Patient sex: M
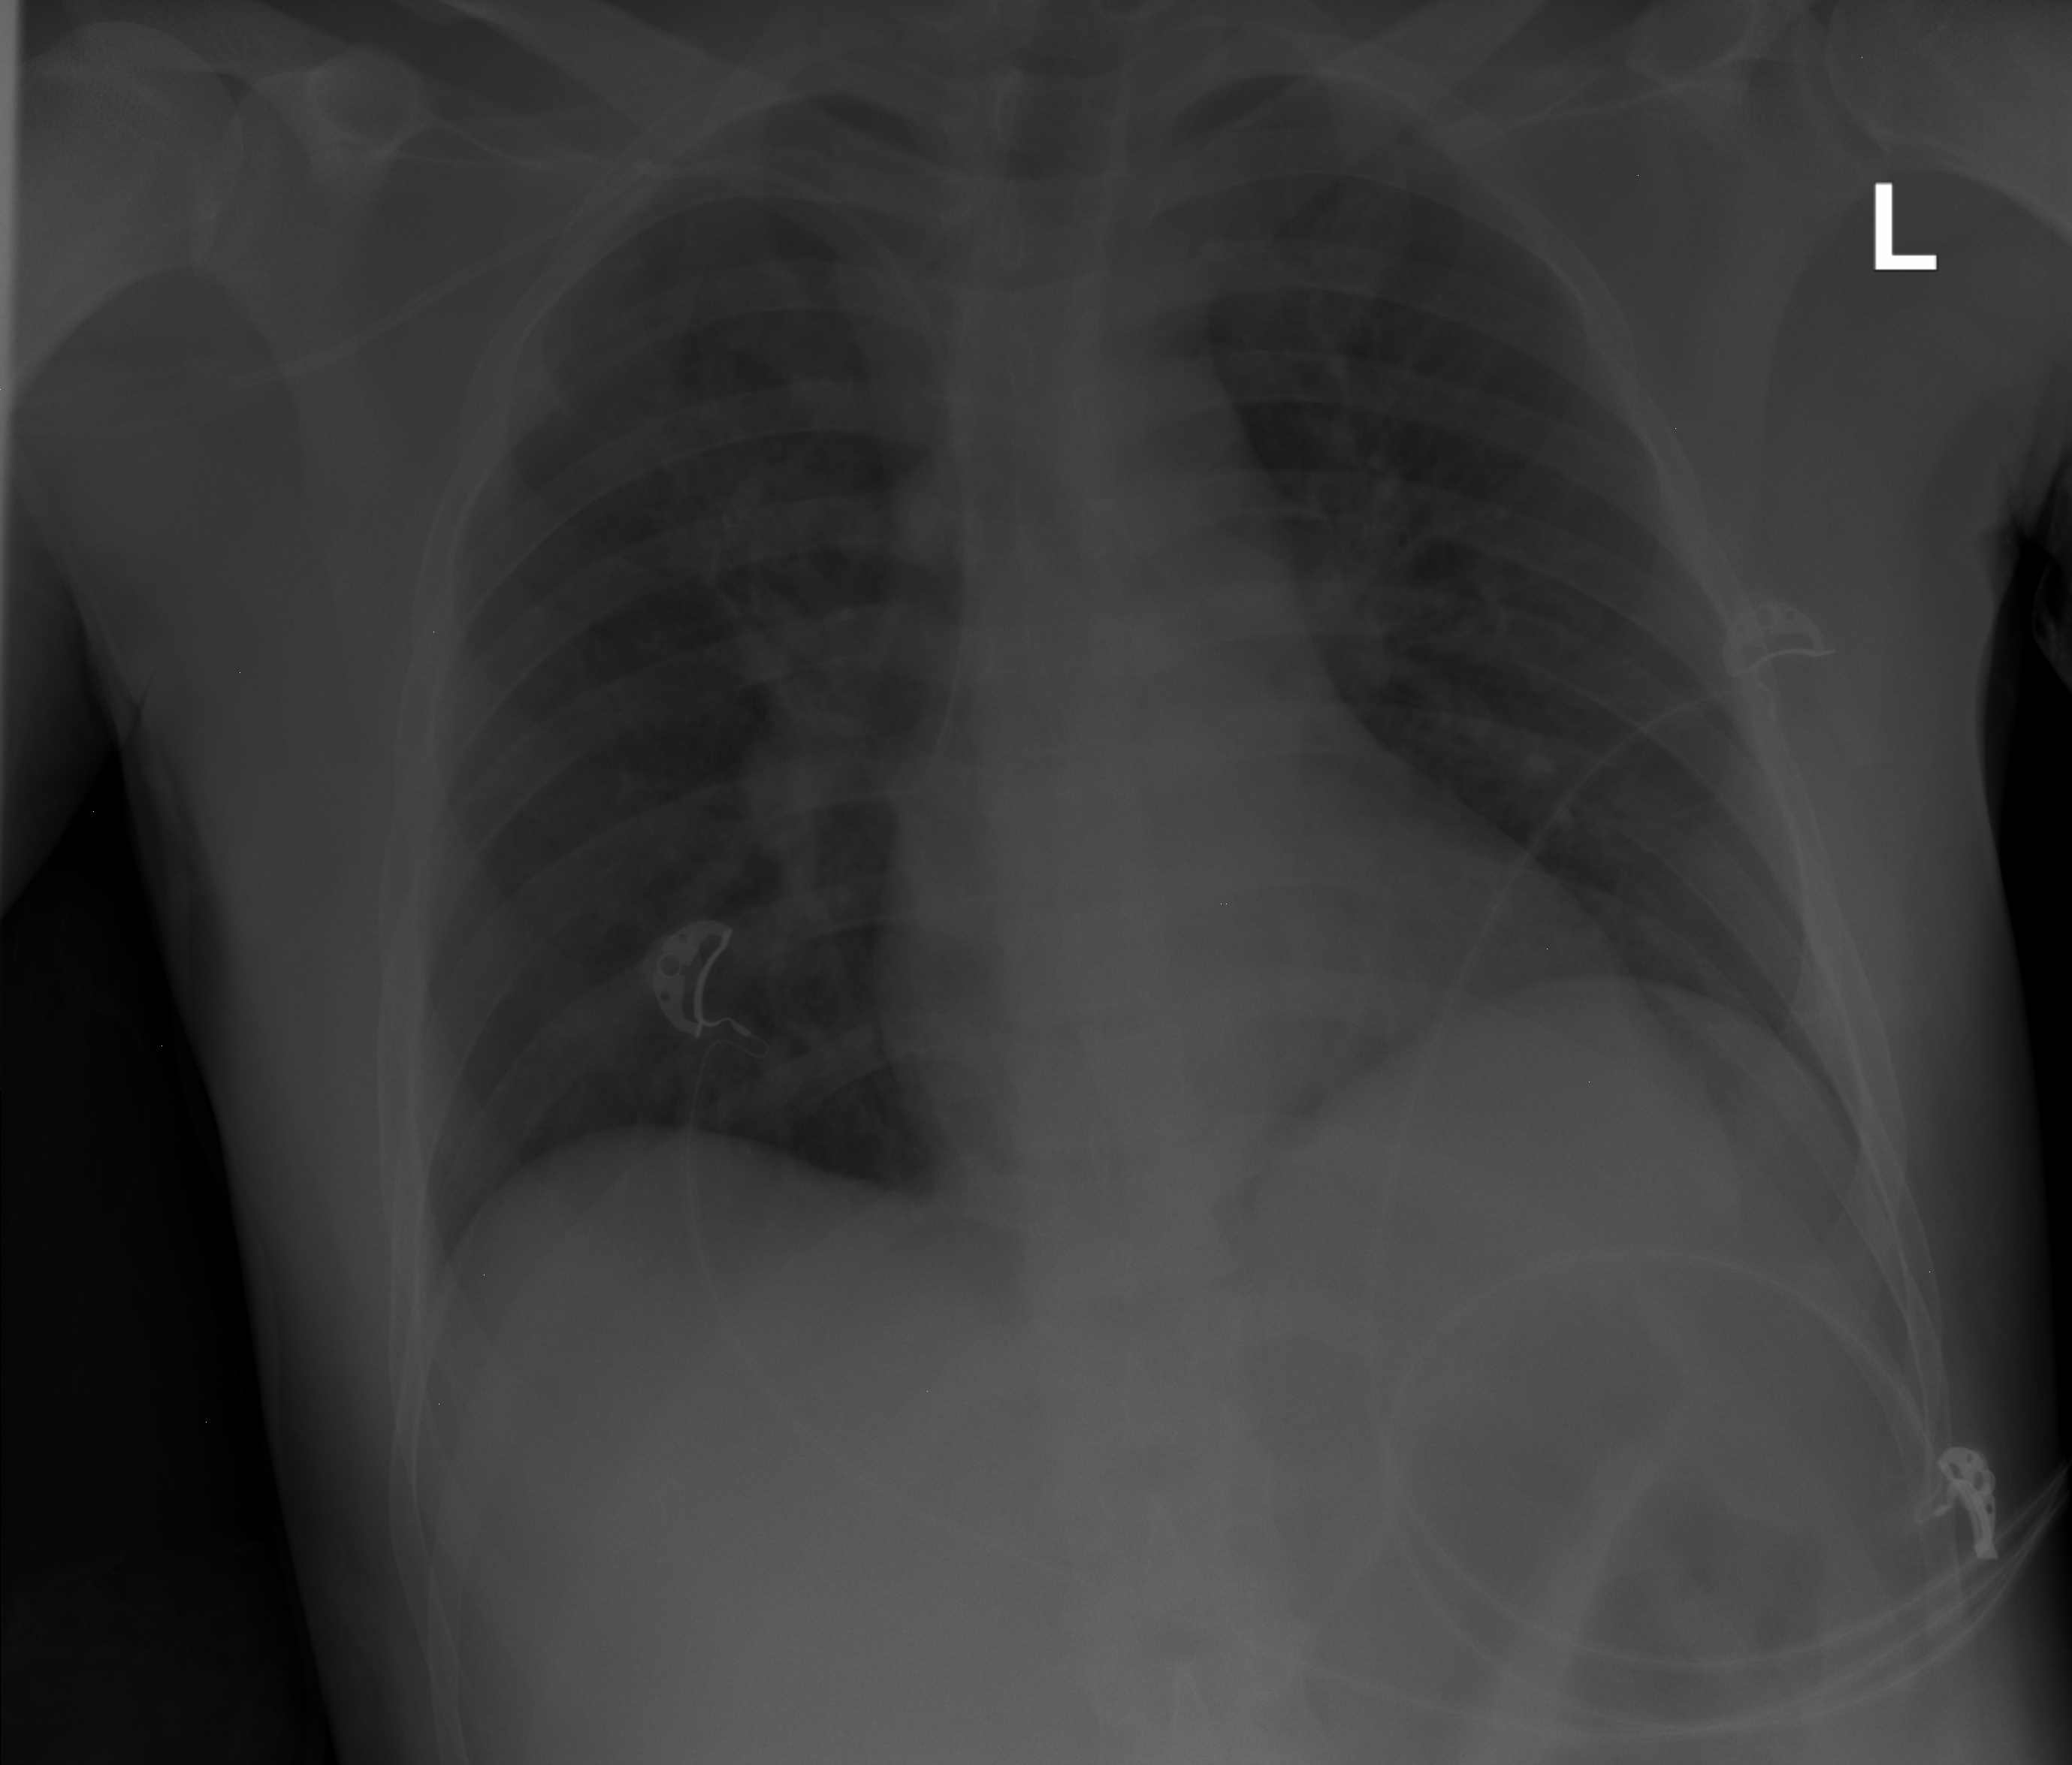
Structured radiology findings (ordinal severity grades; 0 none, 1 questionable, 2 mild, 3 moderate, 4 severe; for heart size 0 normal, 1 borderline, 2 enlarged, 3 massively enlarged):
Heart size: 0
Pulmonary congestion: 0
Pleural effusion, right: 0
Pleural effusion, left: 0
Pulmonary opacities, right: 2
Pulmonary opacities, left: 1
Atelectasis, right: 2
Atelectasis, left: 2